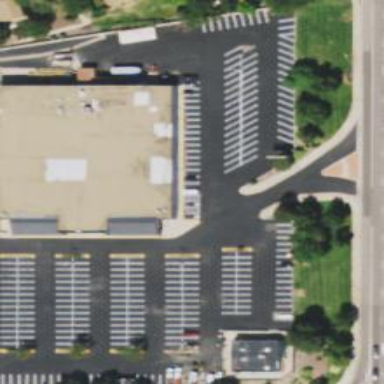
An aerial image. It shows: Asphalt road designated for service vehicles.